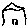
Label: house